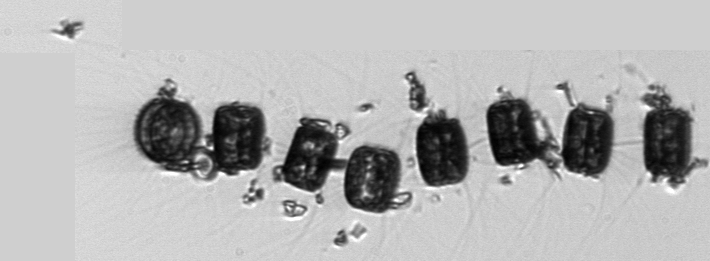
Label: Thalassiosira